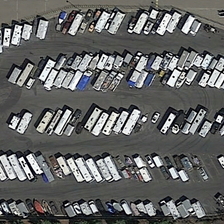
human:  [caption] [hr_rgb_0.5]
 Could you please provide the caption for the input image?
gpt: the large parking lot is full of trees .

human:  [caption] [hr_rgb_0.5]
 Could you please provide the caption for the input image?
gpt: the large parking lot is full of trees .

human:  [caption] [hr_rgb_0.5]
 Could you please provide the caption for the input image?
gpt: a lot of cars parked in the parking .

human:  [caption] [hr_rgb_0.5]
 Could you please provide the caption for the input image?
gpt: a lot of cars parked in the parking .

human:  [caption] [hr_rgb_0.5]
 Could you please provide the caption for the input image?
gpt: a lot of cars parked in the parking .